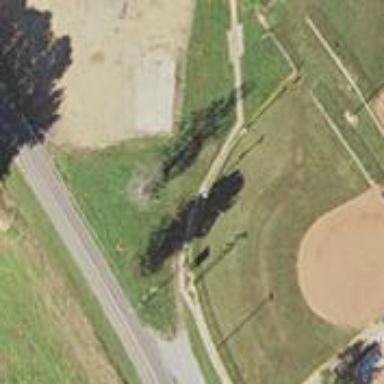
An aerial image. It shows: Softball pitch for leisure sports.